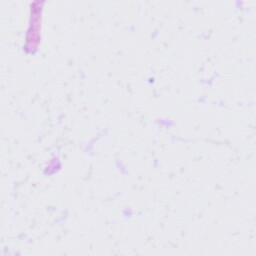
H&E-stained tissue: Tonsil